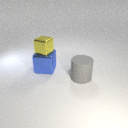
small yellow metal cube above large blue metal cube